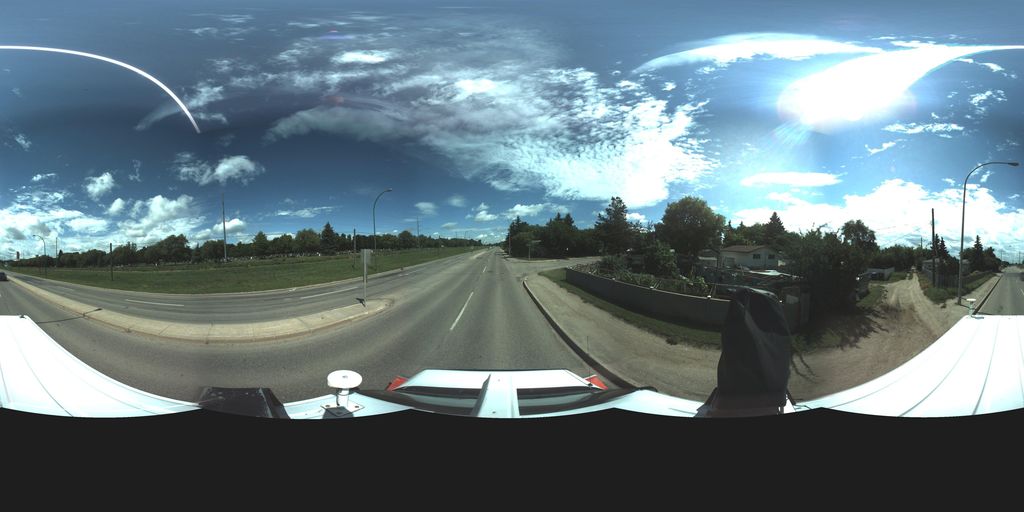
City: saskatoon